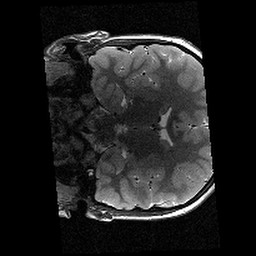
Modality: T2w
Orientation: coronal
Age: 9
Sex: male
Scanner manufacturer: siemens
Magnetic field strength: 3 T
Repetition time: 9.23 s
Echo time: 0.067 s